Question: I have a layout of two 'div's that are horizontally stacked.
Each of them contains a row of elements.
How can I make one of these rows make selectable (so that one may copy them to his clipboard, in this example: 'Item 1 Item2') with the mouse with jQuery?
At best the user shouldn't see a difference and just do the normal process (mouse press > mouse move > mouse release).
Unfortunately, I am not able to edit the Html.
'''
<div style="float:left;">
<p>Item 1</p>
<p>Item 1</p>
<p>Item 1</p>
<p>Item 1</p>
<p>Item 1</p>
</div>
<div>
<p>Item 2</p>
<p>Item 2</p>
<p>Item 2</p>
<p>Item 2</p>
<p>Item 2</p>
</div>
'''
If you try to do it now, it marks half of each column.
<URL>

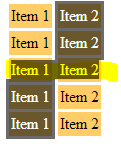
Answer: You're putting tabular data into two separate dividers. No matter how you style the dividers, the paragraphs will never be side-by-side when making a text selection. One thing you can do is convert it into a table if you aren't able to change the markup:
'''
/* Count the total number of children within the first divider.
* This assumes both will always be equal. */
var total = $('div:first-child').children().length,
/* Create the table. */
table = $('<table><tbody></tbody></table>');
/* Loop from 0 to total. */
for(i=0;i<total;i++)
{
/* Create the table row. */
var tr = $('<tr></tr>'),
/* Index will be i + 1, store this as new variable. */
j = i + 1;
/* Loop through each matching nth-child. */
$('div p:nth-child(' + j + ')').each(function() {
/* Create the table cell. */
var td = $('<td></td>');
/* Set the cell's text to the paragraph's text. */
td.text($(this).text());
/* Append cell to row. */
td.appendTo(tr);
})
/* Append row to table's tbody. */
tr.appendTo($('tbody', table));
}
/* Append table to body. */
table.appendTo('body');
/* Remove dividers. */
$('div').remove();
'''
<URL>.